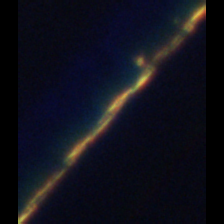
Taxon: Psuedo-nitzschia
Group: Diatoms